Field crop: maize
Growth stage: 2
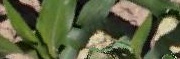
Species: maize